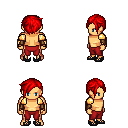
a pixel art fantasy rpg character, male body template, human, tanned skin, gold arm armor, red pants, red pixie cut hairstyle, leather bracers, ghillies, four views (front, back, left, right), 2x2 character sprite sheet, small pixel art, hard edges, no anti-aliasing